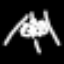
Label: angel